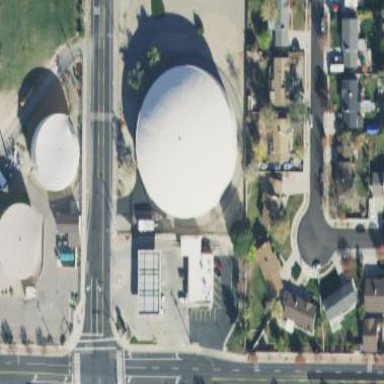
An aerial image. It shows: Building with man-made water storage tank.